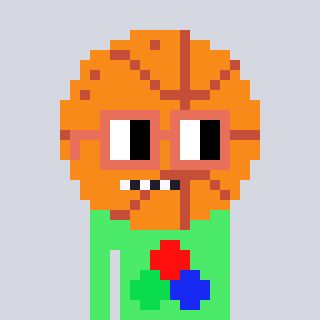
a pixel art character with square orange glasses, a basketball-shaped head and a teal-colored body on a cool background